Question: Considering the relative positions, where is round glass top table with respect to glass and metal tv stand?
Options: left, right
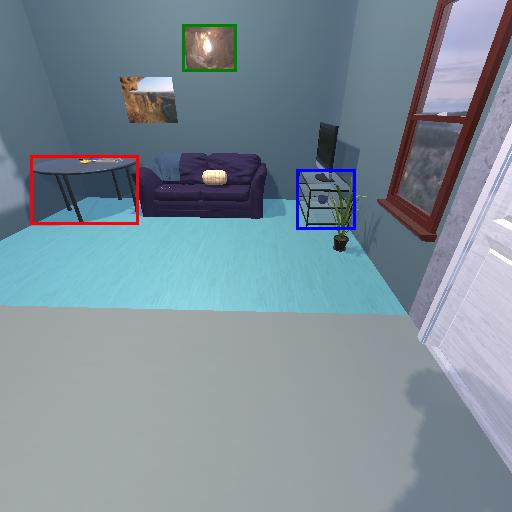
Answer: left